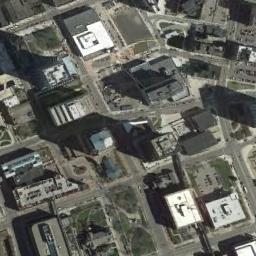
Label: commercial_area